Question: I'm trying to vertically align the images with the text on the "Board of Advisors" tab on <URL>.

Shortened html:
'''
<div class="four columns alpha"><img class="ImageBorder" src="LINK" alt="" /></div>
<div class="twelve columns omega">
<p class="padding">TEXT</p>
</div>
</div>
'''
I've tried some of the multiple line solutions presented <URL>, but can't get the text/image to line up correctly. Is there a good way to do this with a grid system?
Thanks!
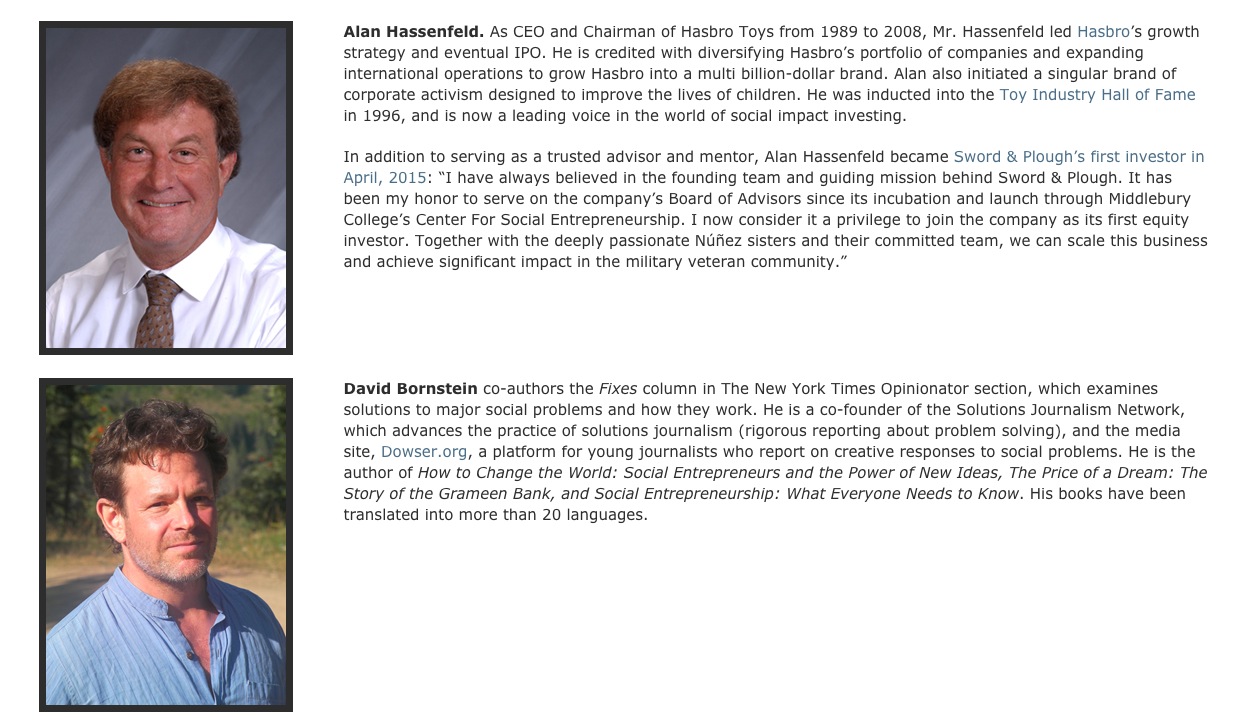
Answer: Here is what you need to add:
'''
.omega{
display: inline-block;
float: none;
margin-left: 0;
vertical-align: middle;
}
.alpha{
display: inline-block;
float: none;
vertical-align: middle;
}
'''